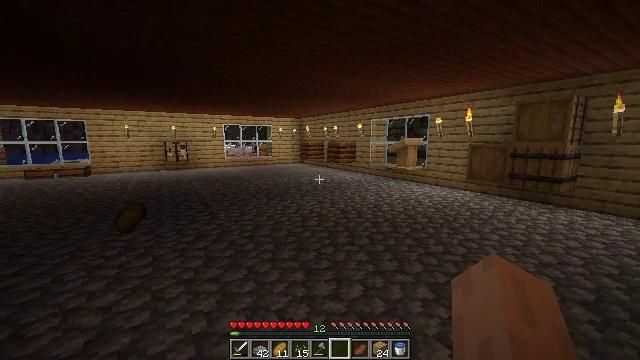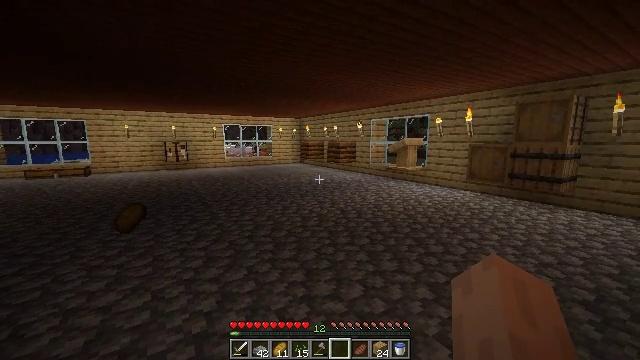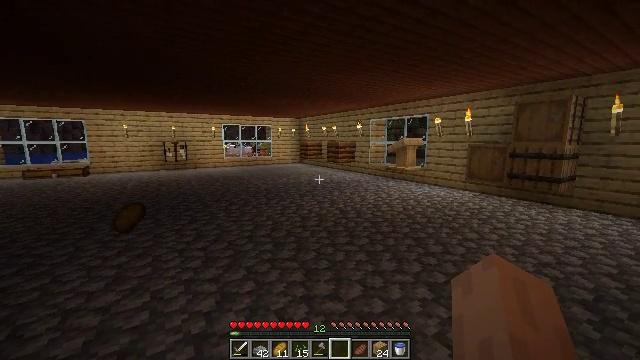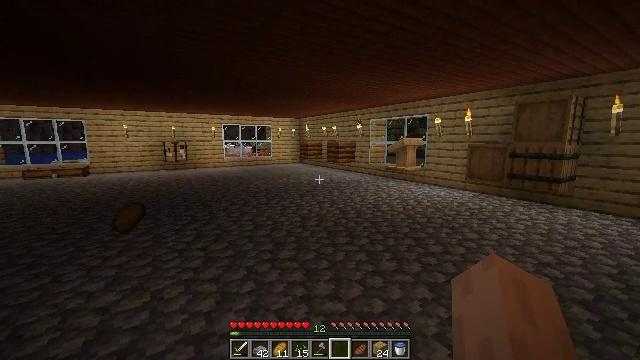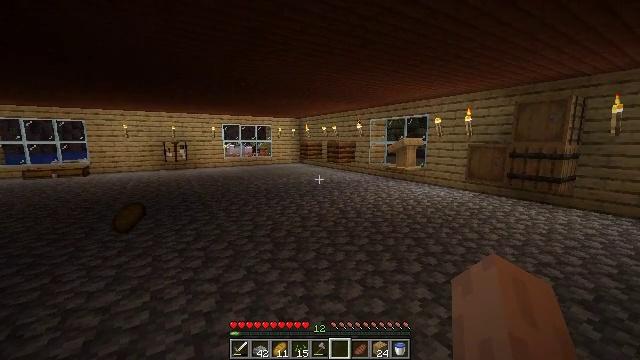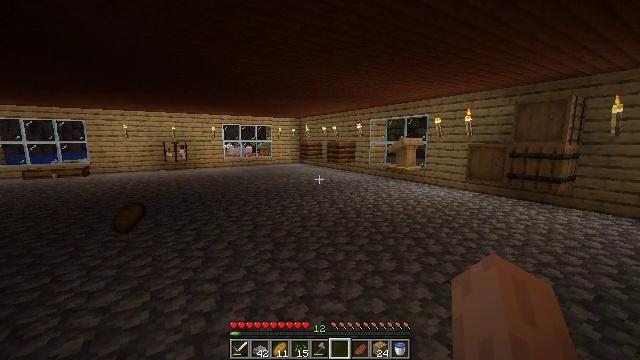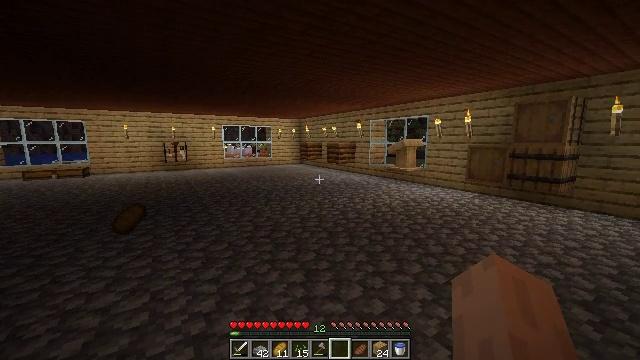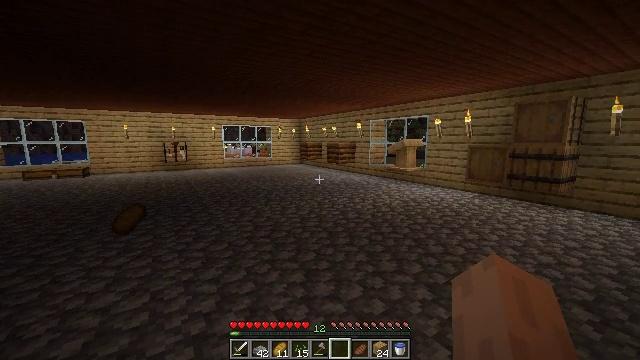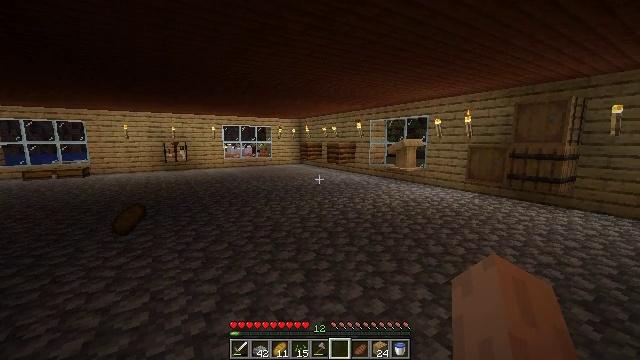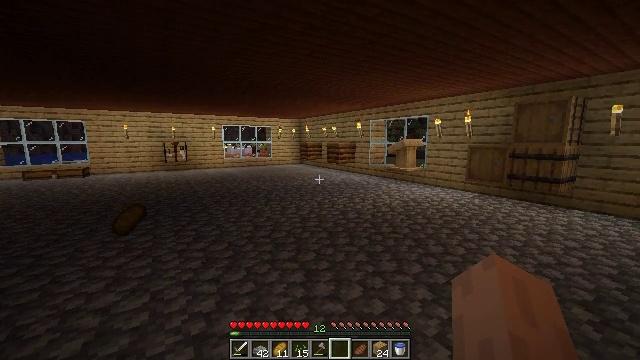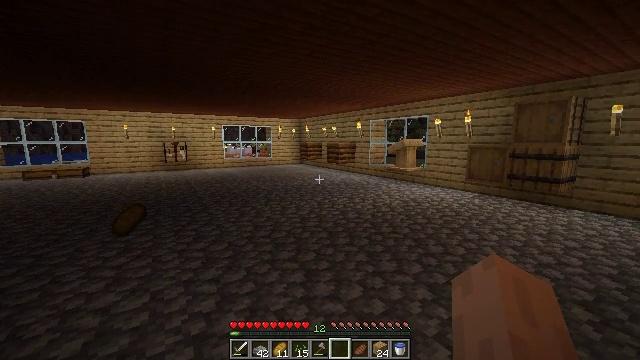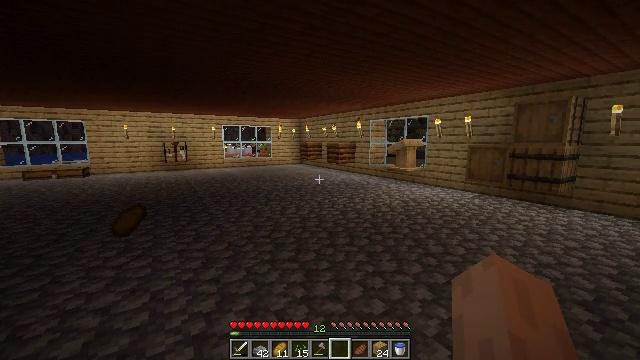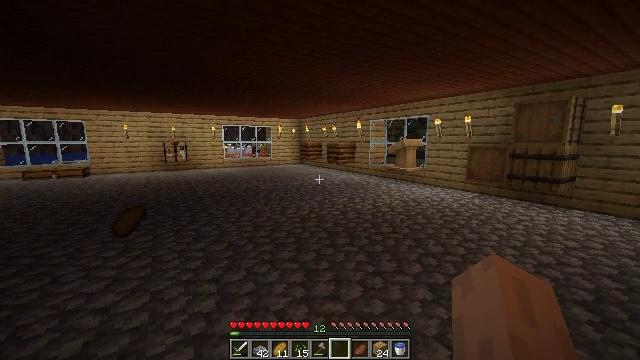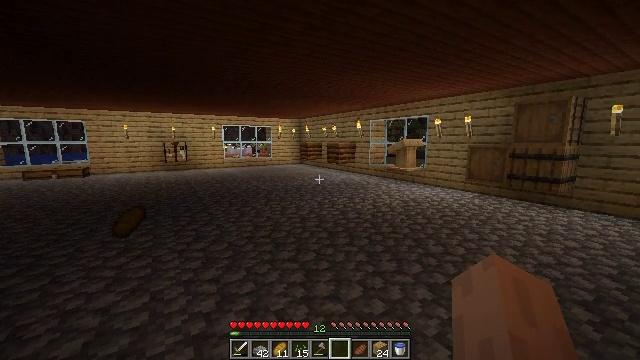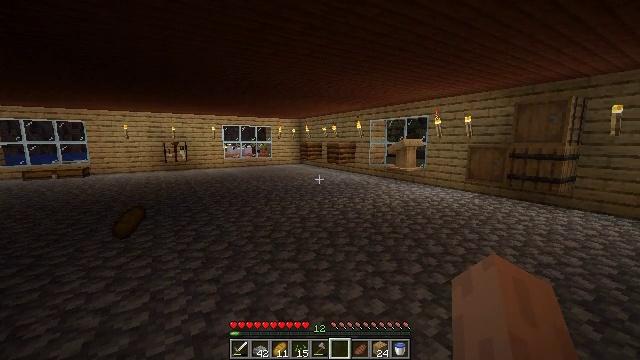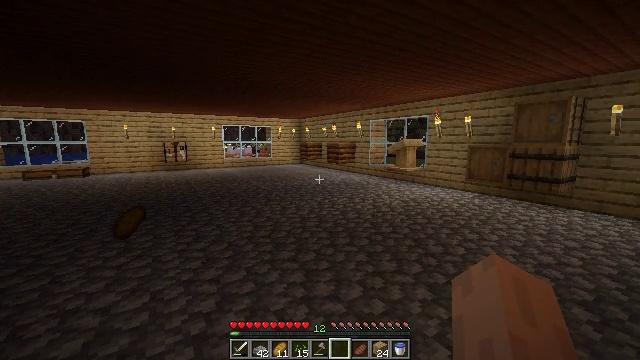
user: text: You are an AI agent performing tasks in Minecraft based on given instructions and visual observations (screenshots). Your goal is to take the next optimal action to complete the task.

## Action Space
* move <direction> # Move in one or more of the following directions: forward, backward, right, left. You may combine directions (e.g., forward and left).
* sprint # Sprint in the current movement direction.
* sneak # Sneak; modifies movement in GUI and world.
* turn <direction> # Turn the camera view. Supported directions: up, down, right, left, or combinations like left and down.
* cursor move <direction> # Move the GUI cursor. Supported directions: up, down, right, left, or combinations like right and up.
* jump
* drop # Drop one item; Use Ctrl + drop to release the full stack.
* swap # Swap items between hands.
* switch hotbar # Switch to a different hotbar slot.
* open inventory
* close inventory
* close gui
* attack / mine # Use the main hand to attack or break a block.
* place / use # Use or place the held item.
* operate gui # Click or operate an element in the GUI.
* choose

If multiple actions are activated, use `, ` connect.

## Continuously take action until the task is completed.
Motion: motion action
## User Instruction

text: Attack the cobblestone slab to gather it.
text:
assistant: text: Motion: no_op
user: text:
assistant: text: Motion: no_op
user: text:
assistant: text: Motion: no_op
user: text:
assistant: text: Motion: no_op
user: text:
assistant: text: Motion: no_op
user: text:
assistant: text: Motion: no_op
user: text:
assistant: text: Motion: no_op
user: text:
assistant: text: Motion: no_op
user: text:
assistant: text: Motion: no_op
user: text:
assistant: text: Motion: no_op
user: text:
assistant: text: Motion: no_op
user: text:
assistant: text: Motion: no_op
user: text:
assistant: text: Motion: no_op
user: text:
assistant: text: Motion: no_op
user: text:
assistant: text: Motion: no_op
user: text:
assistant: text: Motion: no_op
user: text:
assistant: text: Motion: no_op
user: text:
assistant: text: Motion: no_op
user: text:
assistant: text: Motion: no_op
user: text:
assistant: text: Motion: no_op
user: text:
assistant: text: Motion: no_op
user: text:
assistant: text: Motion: no_op
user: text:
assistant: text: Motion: no_op
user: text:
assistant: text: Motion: no_op
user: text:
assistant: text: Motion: no_op
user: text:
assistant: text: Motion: no_op
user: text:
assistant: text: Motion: no_op
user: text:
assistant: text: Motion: no_op
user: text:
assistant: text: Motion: no_op
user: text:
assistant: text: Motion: no_op